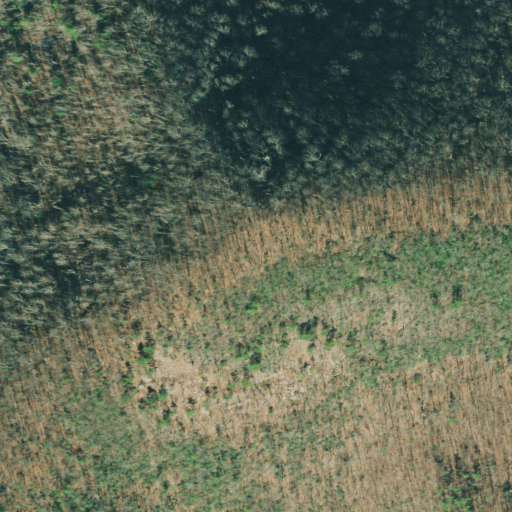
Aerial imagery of mountain in Georgia named Gregory Knob containing deciduous forest, mixed forest, and evergreen forest